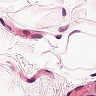
Metastatic tissue present: no